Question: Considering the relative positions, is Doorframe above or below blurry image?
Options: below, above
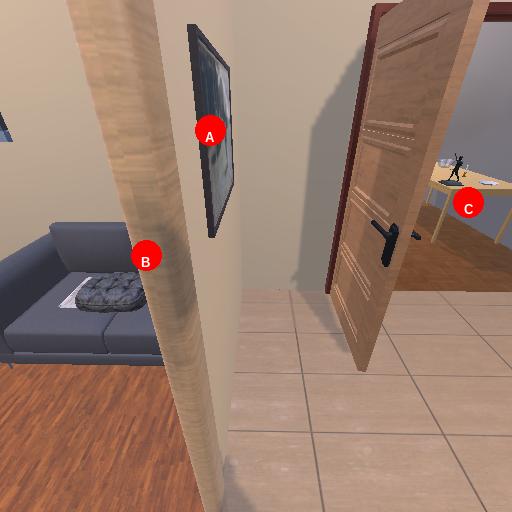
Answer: below